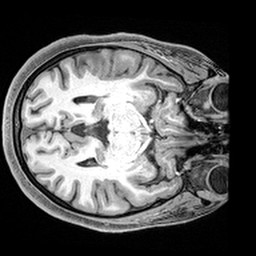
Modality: T1w
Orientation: axial
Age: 21
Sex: female
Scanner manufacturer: siemens
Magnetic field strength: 3 T
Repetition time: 2.4 s
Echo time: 0.0022 s